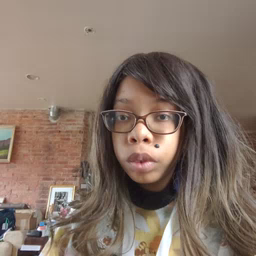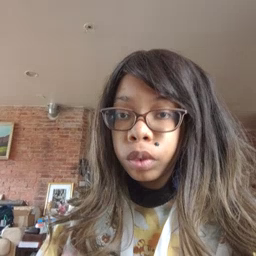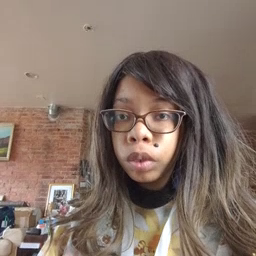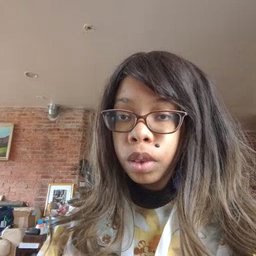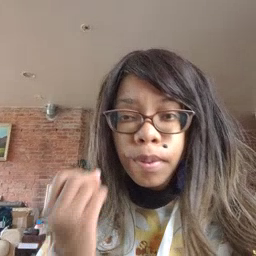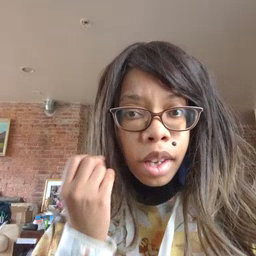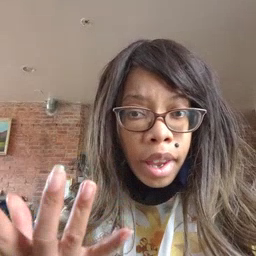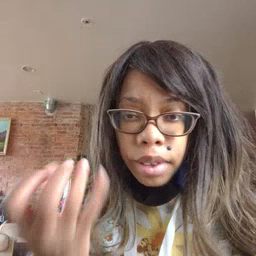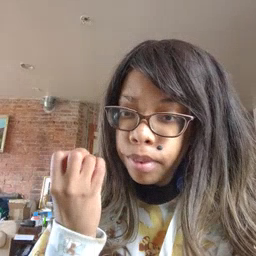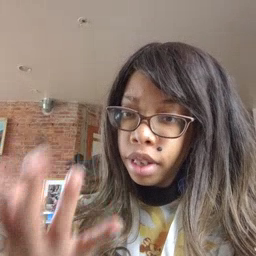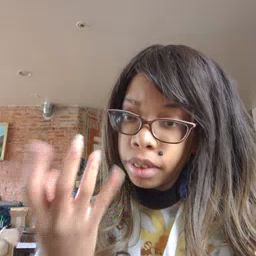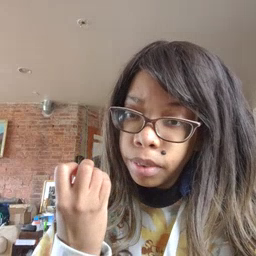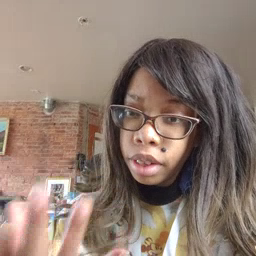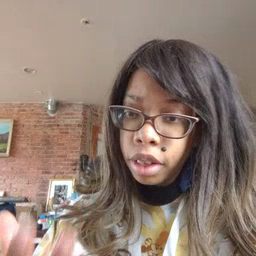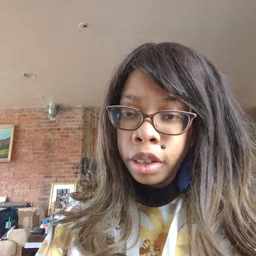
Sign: many